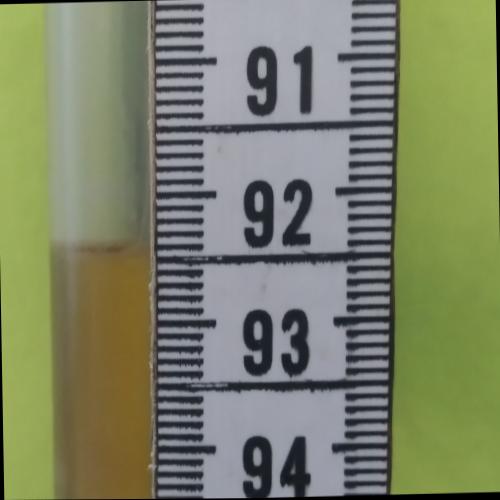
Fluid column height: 92.4 cm